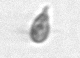
Label: Cryptophyta